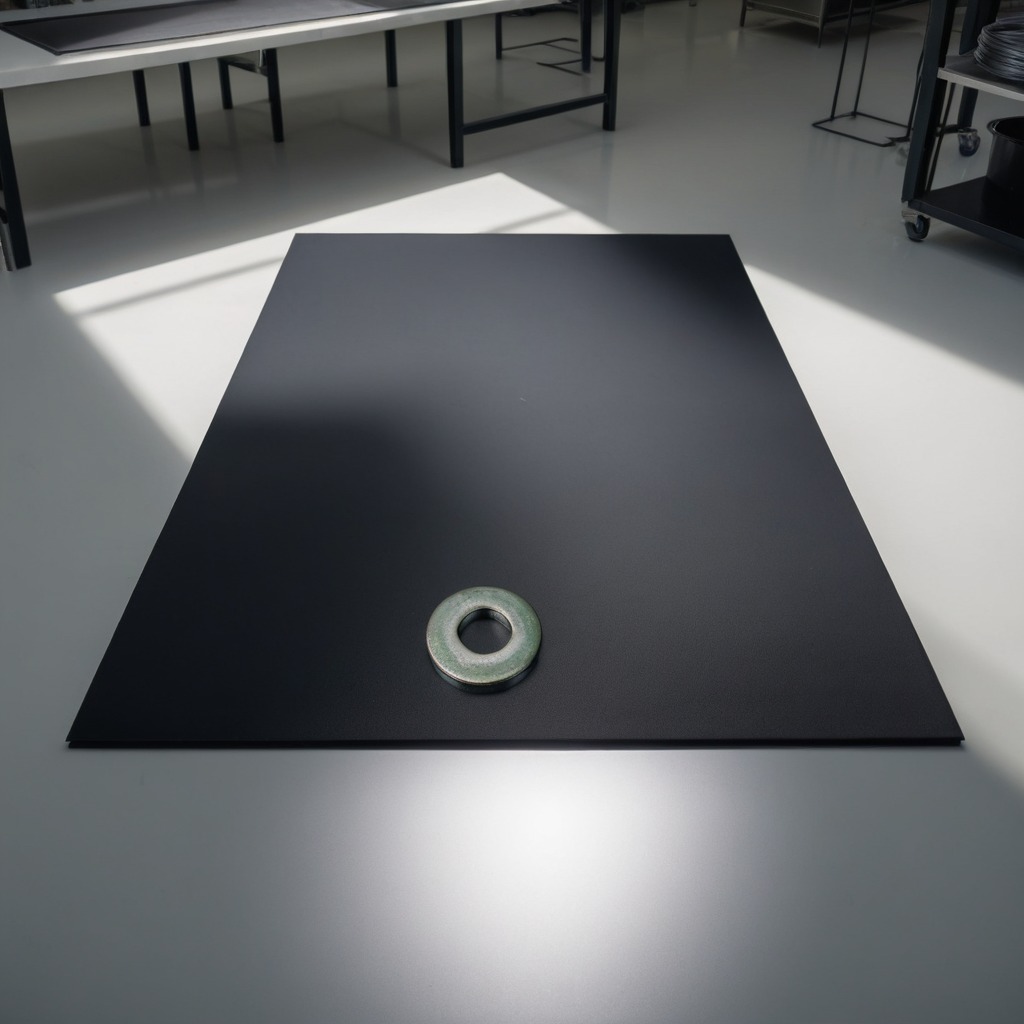
A flat metal washer is lying on the clean granite tabletop.